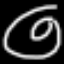
Label: donut